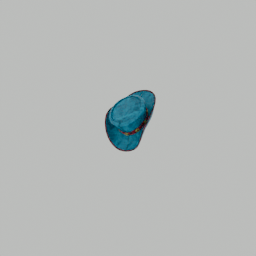
Label: people